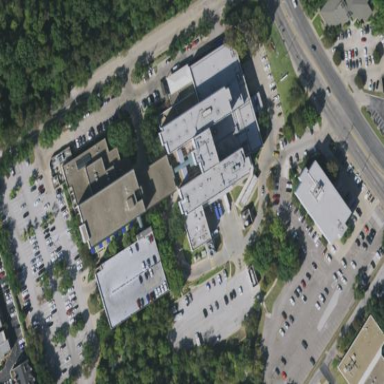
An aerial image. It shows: Healthcare facility identified as hospital.